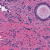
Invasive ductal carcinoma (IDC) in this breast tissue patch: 1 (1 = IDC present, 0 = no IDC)